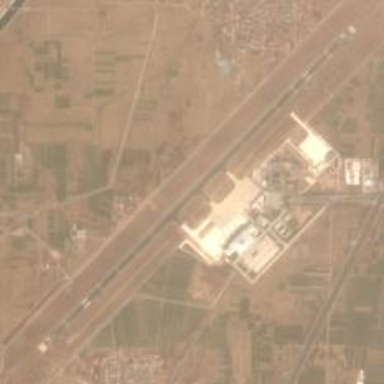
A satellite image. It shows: View of runway in airport.